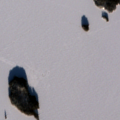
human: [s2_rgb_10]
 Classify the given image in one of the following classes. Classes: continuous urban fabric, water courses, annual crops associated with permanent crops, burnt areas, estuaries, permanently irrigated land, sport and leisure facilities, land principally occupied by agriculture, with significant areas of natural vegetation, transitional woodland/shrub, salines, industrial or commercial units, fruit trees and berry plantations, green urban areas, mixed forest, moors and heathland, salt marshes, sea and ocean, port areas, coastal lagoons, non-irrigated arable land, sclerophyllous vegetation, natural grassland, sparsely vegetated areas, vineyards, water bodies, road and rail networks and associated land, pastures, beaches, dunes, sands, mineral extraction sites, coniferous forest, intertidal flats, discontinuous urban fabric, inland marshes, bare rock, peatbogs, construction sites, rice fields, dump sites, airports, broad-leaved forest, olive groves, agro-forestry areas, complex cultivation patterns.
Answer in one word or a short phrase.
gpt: water bodies